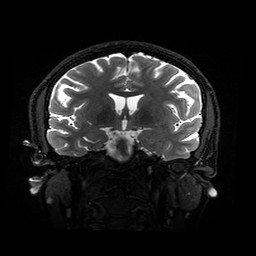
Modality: T2w
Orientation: sagittal